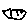
Label: fish